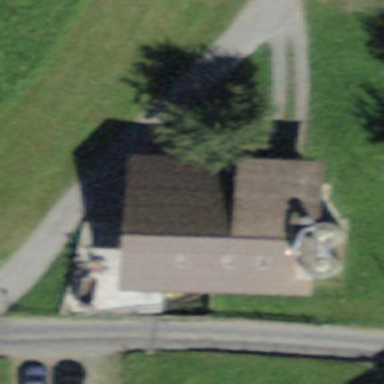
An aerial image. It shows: Barn.